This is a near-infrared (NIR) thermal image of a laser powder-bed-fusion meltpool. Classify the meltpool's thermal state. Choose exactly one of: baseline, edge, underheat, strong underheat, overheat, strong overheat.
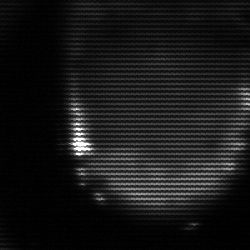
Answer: edge